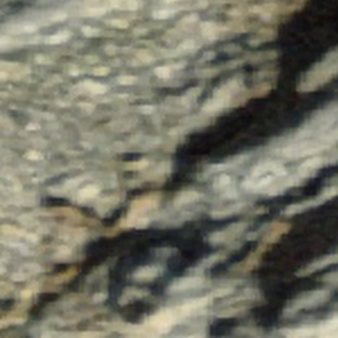
Label: other